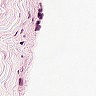
Metastatic tissue present: no